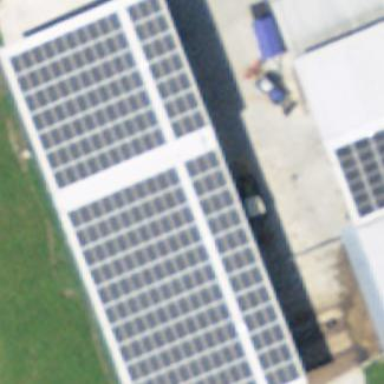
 consisting of solar photovoltaic panels."